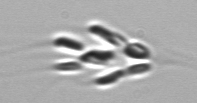
Label: Dinobryon